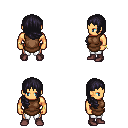
a pixel art fantasy rpg character, male body template, human, tanned skin, brown tunic, white pants, raven right-swept hairstyle, bracelets, maroon shoes, four views (front, back, left, right), 2x2 character sprite sheet, small pixel art, hard edges, no anti-aliasing